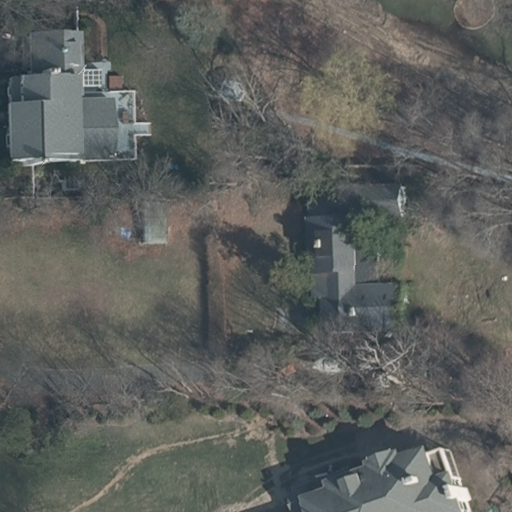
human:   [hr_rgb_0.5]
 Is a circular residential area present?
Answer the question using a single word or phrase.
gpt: no

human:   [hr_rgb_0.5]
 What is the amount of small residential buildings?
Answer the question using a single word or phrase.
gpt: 1

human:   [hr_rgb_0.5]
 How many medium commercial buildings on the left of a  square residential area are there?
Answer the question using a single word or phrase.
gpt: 0

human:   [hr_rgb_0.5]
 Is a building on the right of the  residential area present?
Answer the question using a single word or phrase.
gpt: yes

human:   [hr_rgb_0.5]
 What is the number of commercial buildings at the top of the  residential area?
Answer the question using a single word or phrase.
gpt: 0

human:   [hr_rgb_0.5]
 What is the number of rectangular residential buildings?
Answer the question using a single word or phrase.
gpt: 1

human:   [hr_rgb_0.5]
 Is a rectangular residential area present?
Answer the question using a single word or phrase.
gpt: yes

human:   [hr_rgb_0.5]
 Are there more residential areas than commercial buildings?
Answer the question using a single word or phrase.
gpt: yes

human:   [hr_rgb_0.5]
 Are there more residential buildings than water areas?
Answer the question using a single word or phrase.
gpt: yes

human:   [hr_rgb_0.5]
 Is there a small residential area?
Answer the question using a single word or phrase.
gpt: no

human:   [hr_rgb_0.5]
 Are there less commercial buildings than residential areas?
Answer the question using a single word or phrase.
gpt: yes

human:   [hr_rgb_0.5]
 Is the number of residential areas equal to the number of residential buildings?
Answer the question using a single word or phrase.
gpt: no

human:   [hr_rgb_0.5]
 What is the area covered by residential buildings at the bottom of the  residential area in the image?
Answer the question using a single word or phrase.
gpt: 0m2

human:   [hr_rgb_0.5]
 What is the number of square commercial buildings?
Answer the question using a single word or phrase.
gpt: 0

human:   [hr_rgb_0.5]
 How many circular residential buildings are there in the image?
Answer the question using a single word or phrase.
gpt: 0

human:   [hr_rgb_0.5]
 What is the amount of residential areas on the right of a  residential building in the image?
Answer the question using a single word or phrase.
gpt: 0

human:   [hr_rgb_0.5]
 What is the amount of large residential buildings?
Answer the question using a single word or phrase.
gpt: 2

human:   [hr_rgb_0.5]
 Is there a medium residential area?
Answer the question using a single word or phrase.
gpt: no

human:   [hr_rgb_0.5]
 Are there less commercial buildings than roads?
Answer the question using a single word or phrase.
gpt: no

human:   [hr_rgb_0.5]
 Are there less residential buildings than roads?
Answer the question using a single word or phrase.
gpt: no

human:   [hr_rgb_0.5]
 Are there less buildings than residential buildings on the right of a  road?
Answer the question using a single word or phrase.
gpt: no

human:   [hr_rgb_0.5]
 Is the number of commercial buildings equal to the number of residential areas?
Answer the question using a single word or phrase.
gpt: no

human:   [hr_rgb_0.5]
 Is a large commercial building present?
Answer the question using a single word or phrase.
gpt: no

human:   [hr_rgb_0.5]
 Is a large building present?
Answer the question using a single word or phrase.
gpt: yes

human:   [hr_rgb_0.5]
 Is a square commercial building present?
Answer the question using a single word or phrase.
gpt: no

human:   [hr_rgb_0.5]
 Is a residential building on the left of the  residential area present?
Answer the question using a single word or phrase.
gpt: no

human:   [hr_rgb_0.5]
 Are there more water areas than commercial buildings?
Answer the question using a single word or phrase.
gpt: no

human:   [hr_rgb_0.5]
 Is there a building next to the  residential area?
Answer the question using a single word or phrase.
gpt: yes

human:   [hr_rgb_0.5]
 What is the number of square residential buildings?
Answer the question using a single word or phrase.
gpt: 0

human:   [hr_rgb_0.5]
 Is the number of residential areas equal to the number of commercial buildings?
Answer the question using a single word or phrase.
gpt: no

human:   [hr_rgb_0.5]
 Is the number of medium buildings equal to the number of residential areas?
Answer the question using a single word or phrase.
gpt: no

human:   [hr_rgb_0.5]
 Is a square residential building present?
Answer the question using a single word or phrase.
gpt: no

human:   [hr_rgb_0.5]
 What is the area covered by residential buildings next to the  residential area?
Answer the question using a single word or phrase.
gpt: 1075m2

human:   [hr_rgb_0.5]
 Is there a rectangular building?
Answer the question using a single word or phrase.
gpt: yes

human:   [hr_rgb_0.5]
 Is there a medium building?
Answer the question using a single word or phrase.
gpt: no

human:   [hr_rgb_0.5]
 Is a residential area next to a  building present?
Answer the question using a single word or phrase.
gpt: yes